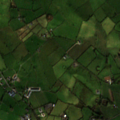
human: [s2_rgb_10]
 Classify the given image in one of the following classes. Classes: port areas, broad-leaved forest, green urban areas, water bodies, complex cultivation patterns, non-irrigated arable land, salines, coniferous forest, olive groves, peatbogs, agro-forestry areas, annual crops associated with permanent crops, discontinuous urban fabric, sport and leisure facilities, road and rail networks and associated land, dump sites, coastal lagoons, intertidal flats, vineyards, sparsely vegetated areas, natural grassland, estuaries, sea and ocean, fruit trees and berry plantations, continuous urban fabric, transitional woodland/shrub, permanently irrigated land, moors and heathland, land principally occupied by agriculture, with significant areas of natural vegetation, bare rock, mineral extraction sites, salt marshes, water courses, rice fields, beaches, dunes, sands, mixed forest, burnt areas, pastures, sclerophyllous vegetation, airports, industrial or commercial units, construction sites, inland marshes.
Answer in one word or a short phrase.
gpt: pastures